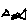
Label: triangle